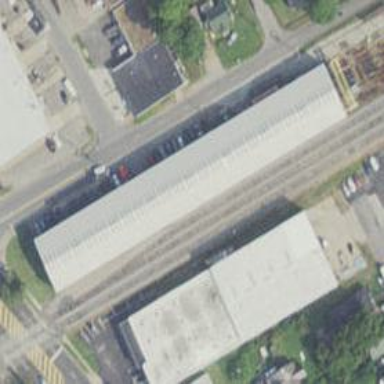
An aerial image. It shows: Railway siding with rails.